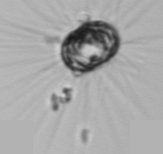
Label: Corethron_hystrix